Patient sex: M
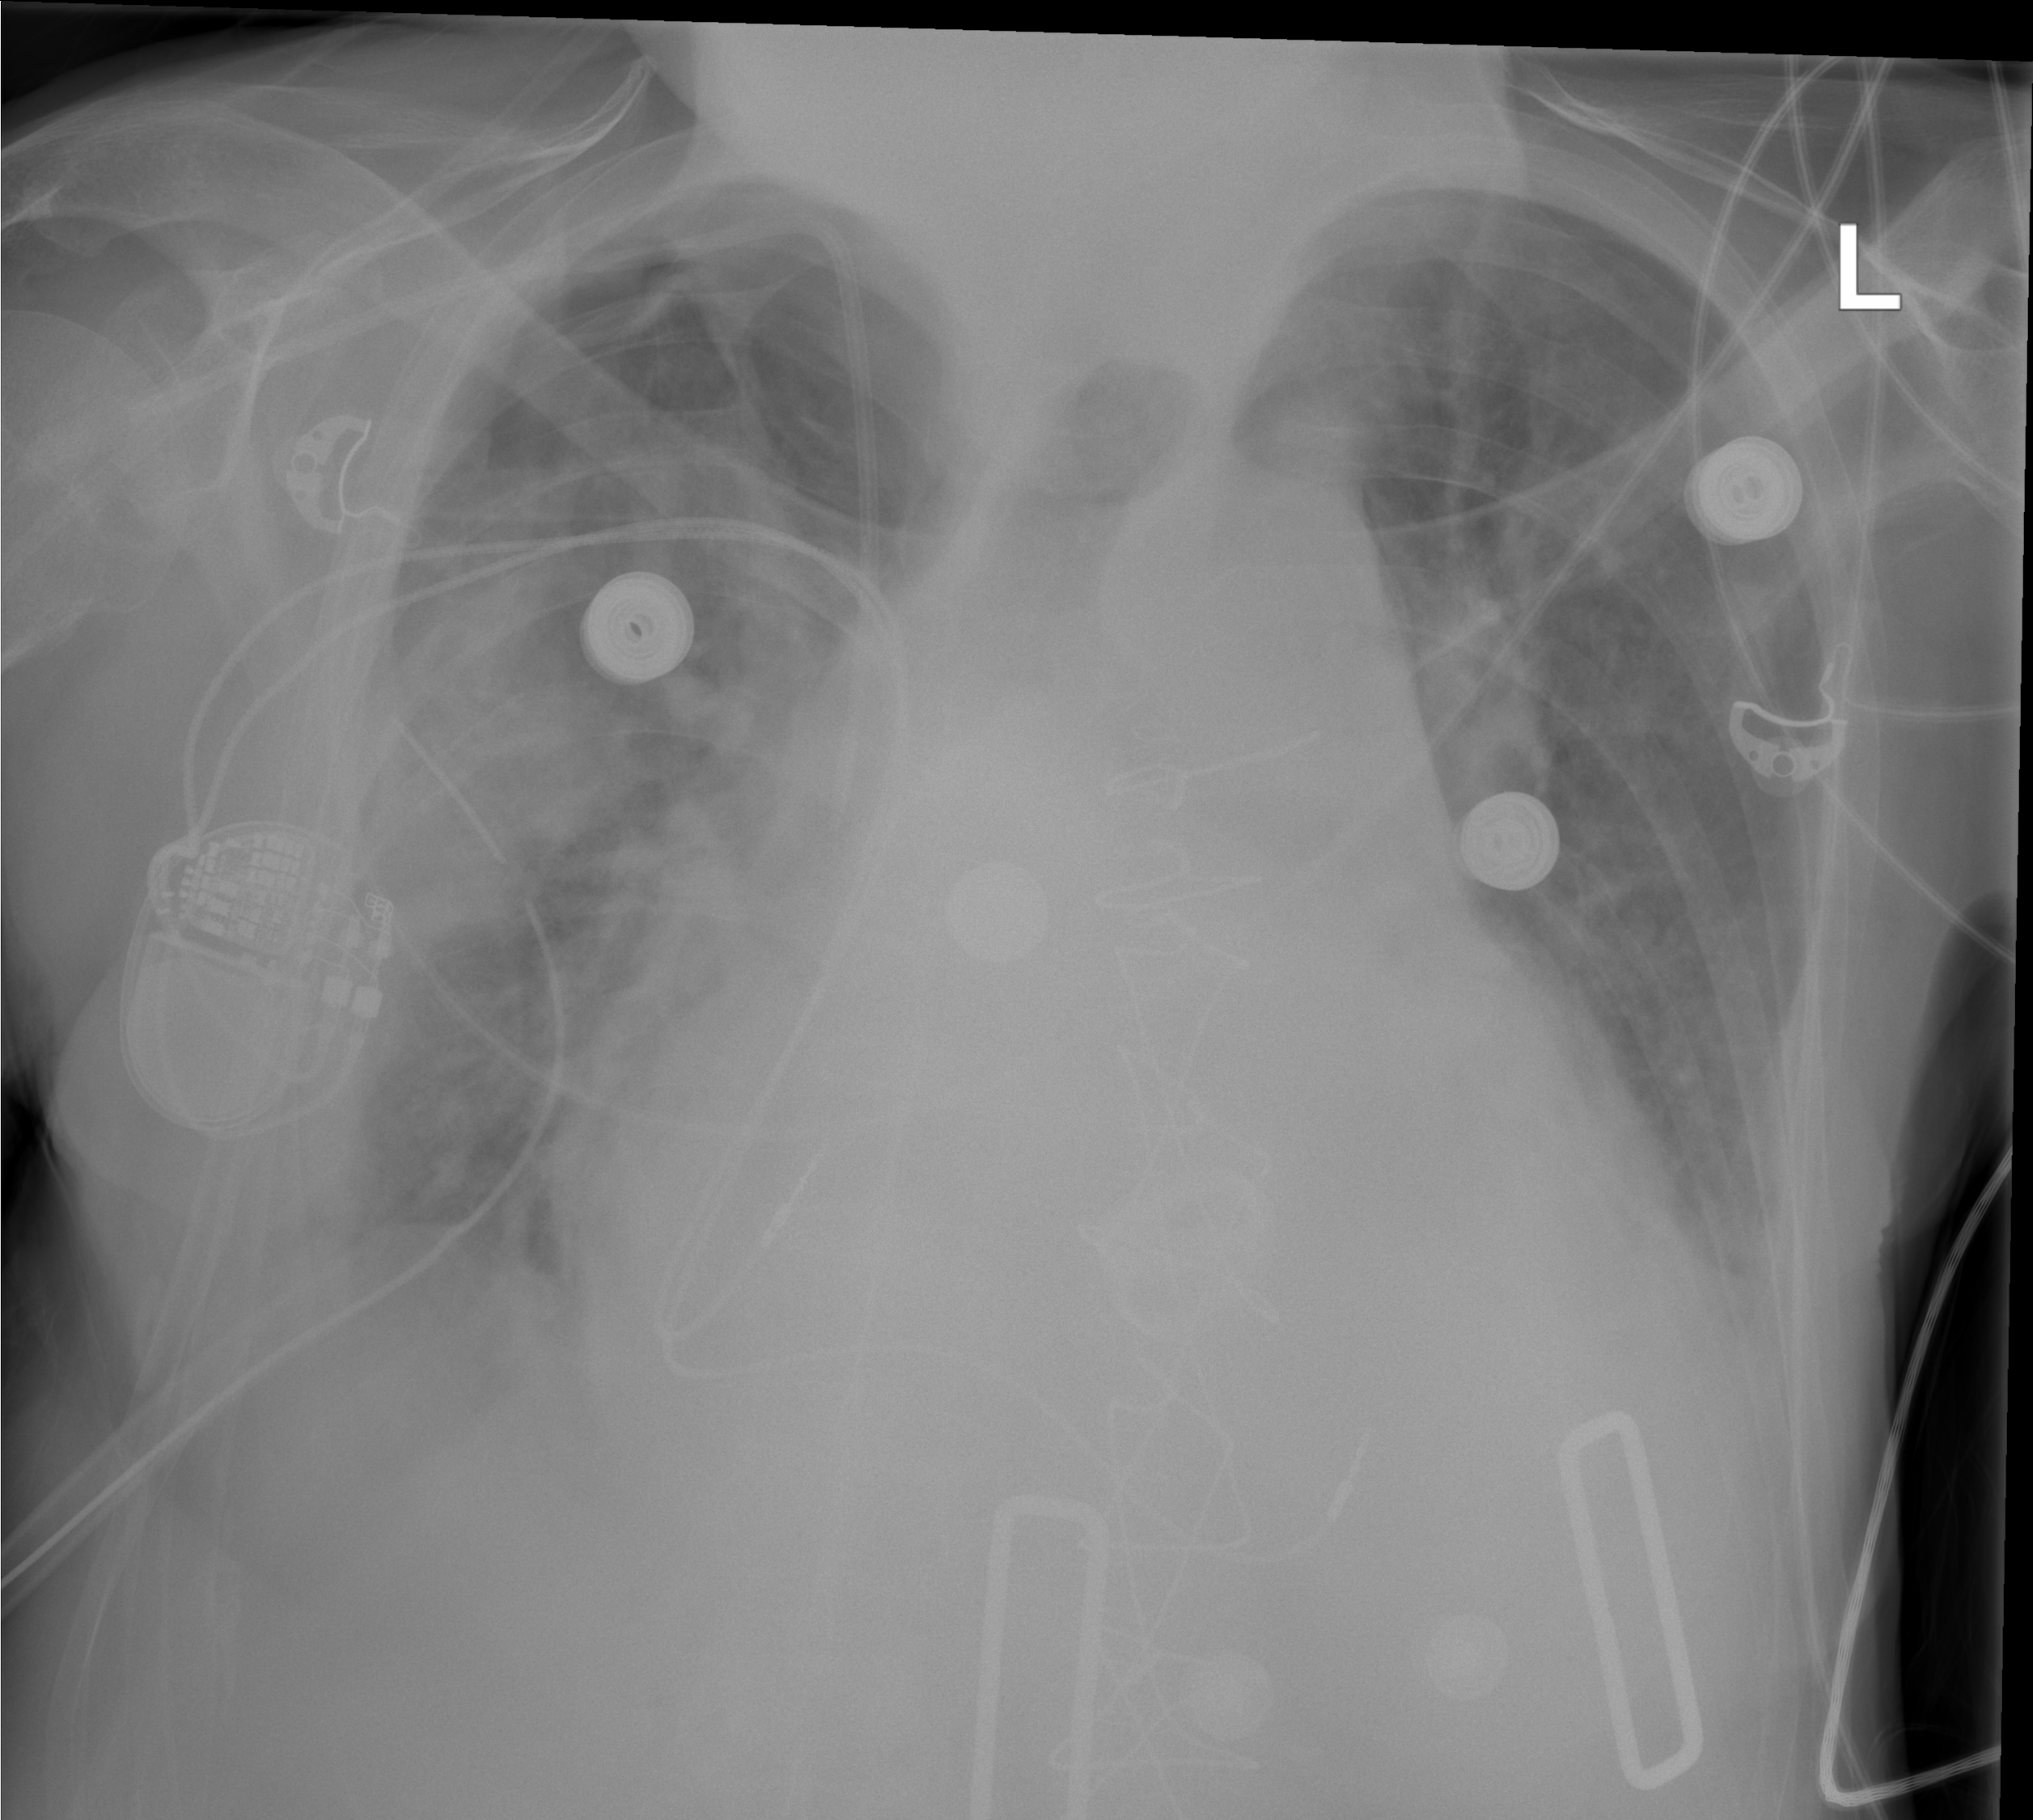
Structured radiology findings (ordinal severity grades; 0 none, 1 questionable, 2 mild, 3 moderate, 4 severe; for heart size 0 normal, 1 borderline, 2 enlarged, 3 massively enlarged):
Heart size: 3
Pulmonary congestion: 2
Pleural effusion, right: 2
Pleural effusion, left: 1
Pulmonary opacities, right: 3
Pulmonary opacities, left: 2
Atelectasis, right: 3
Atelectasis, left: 0